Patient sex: M
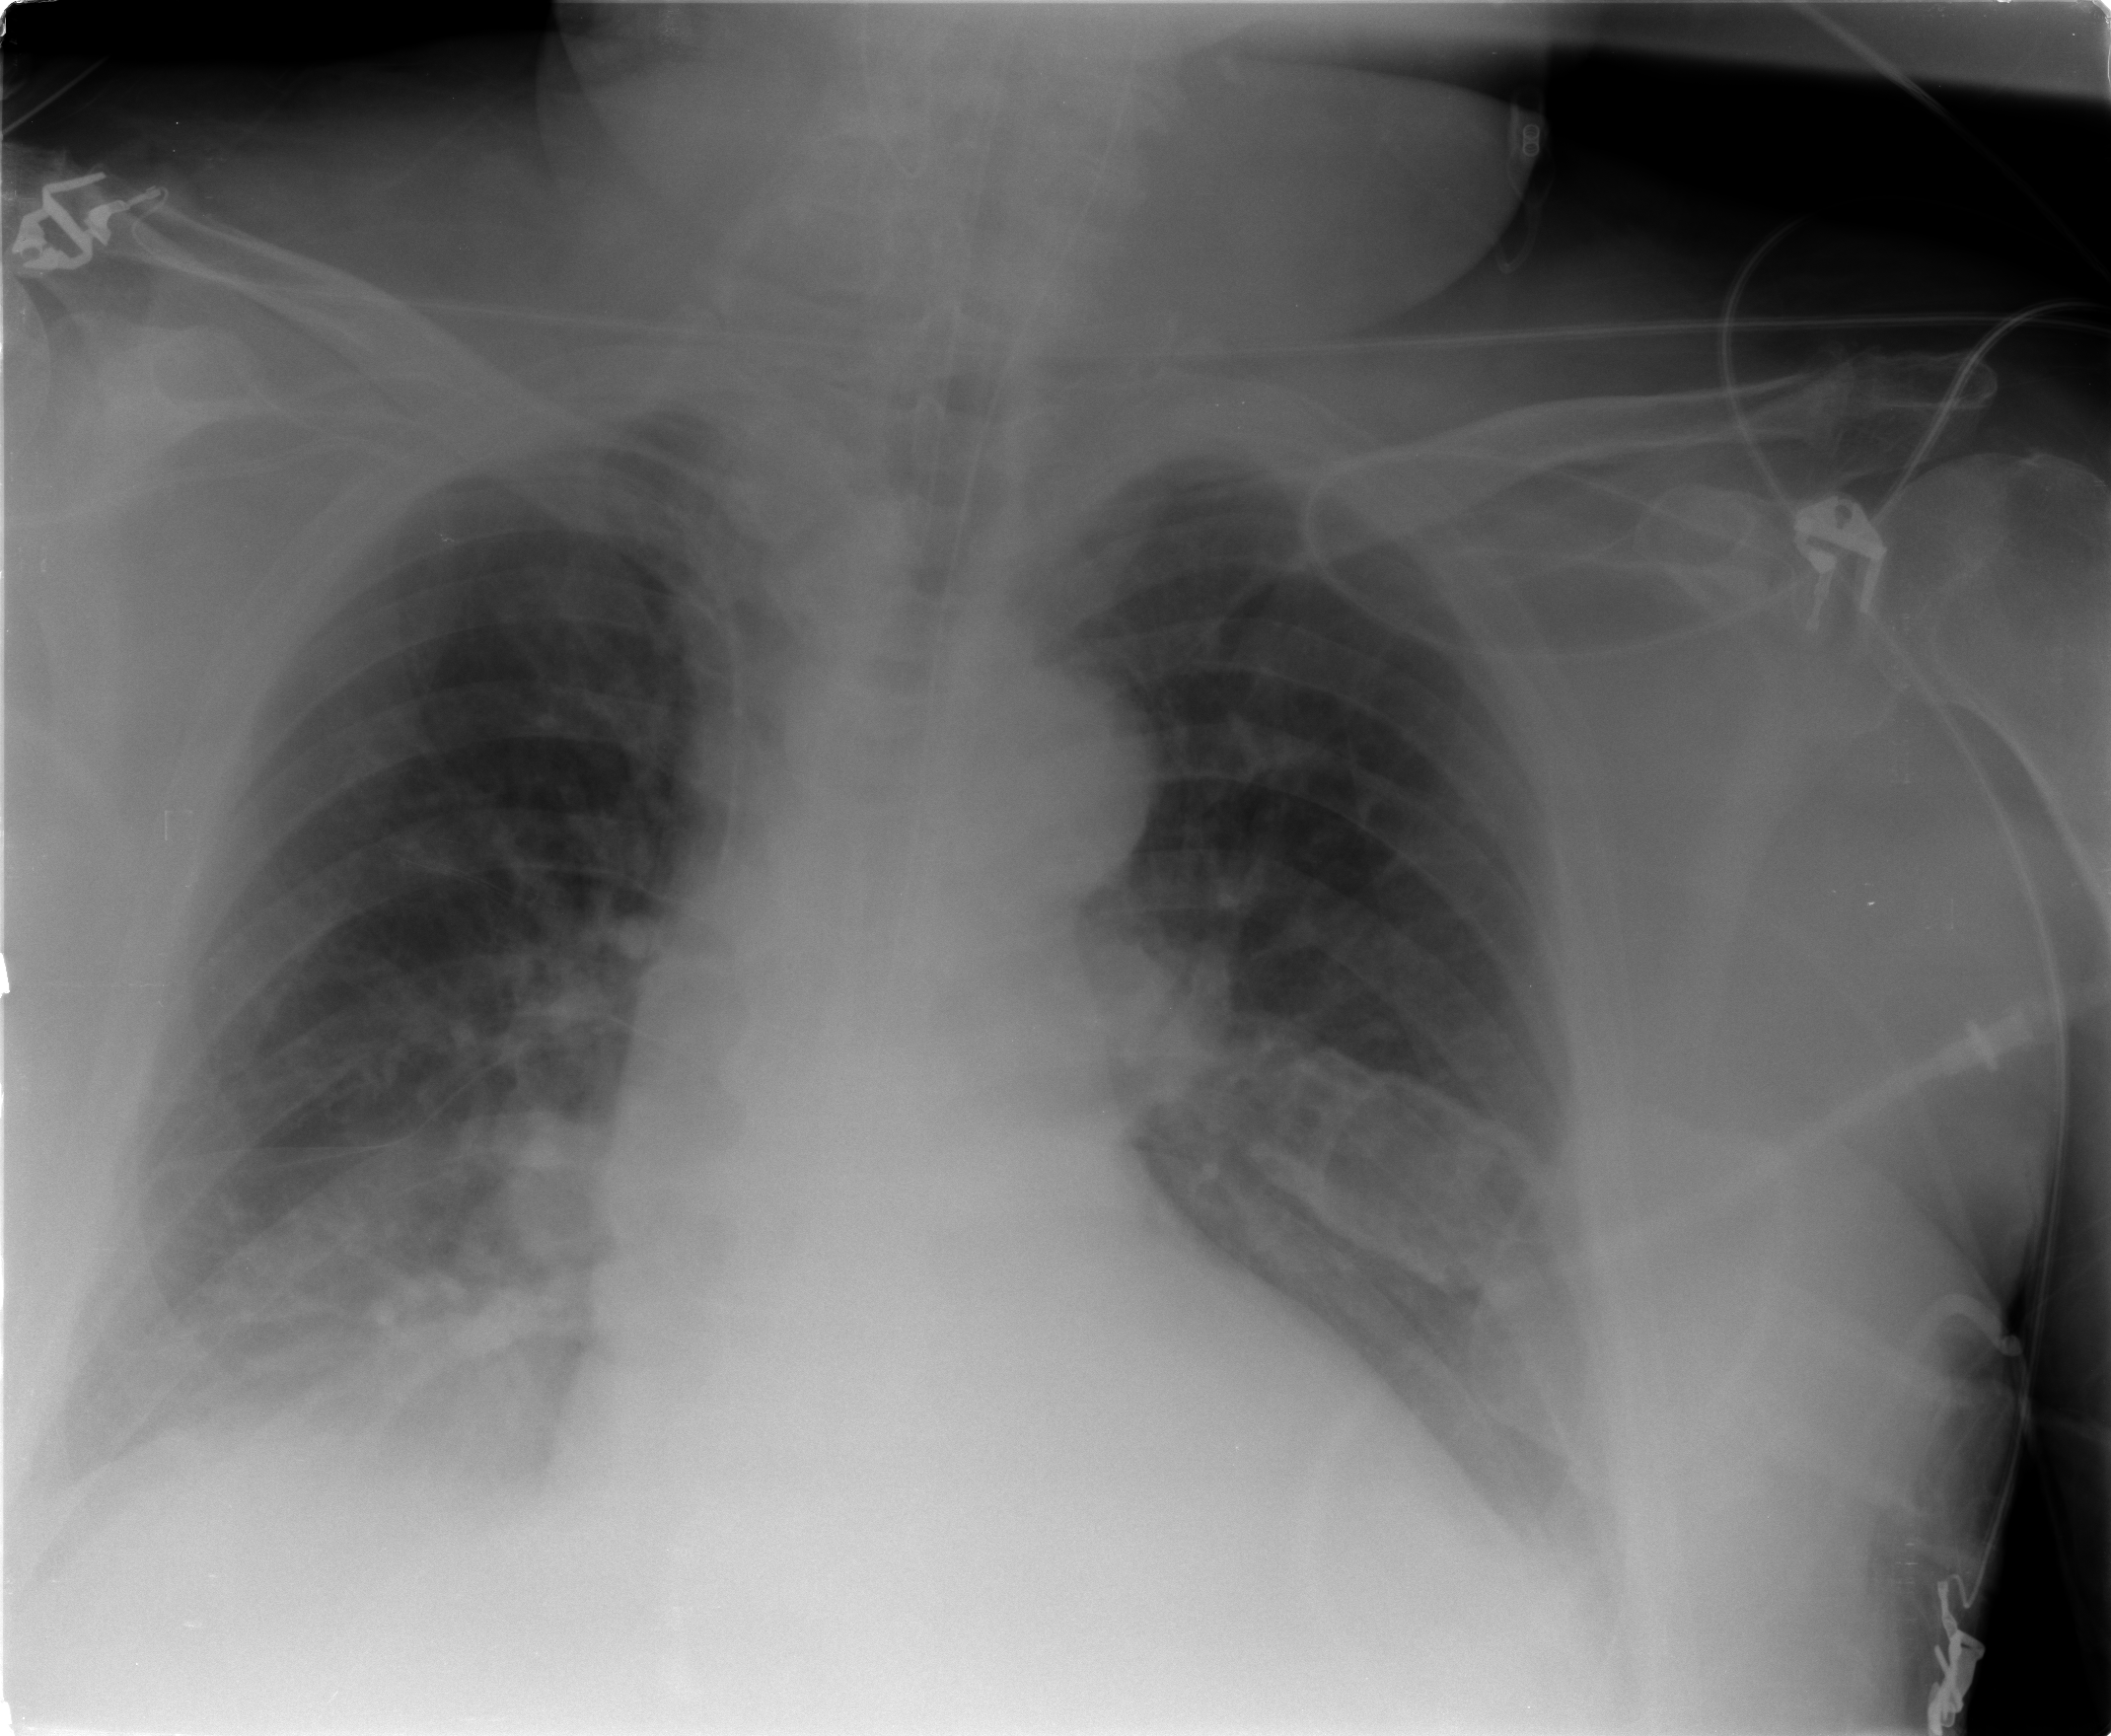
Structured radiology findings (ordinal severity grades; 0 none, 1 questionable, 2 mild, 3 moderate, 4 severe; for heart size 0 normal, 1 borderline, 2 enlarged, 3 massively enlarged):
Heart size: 2
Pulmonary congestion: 2
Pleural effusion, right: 2
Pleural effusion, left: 2
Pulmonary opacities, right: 0
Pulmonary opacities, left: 0
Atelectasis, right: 2
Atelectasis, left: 2